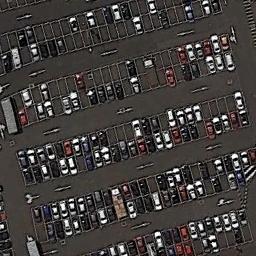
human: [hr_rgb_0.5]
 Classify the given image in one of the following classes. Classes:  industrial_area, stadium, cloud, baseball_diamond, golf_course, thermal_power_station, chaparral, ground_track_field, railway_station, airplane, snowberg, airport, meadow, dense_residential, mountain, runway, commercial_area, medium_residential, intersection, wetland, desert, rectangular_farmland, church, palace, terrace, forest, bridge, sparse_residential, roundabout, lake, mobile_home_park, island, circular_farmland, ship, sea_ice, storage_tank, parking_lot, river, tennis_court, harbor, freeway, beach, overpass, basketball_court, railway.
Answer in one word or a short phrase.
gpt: parking_lot